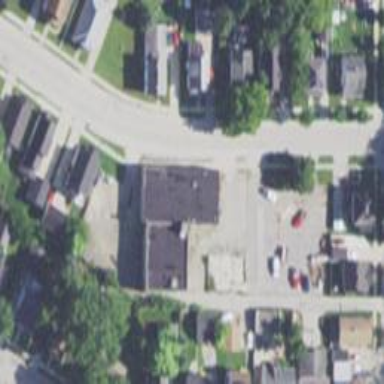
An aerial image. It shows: Alleyway designated as service road.